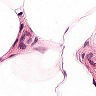
Metastatic tissue present: no